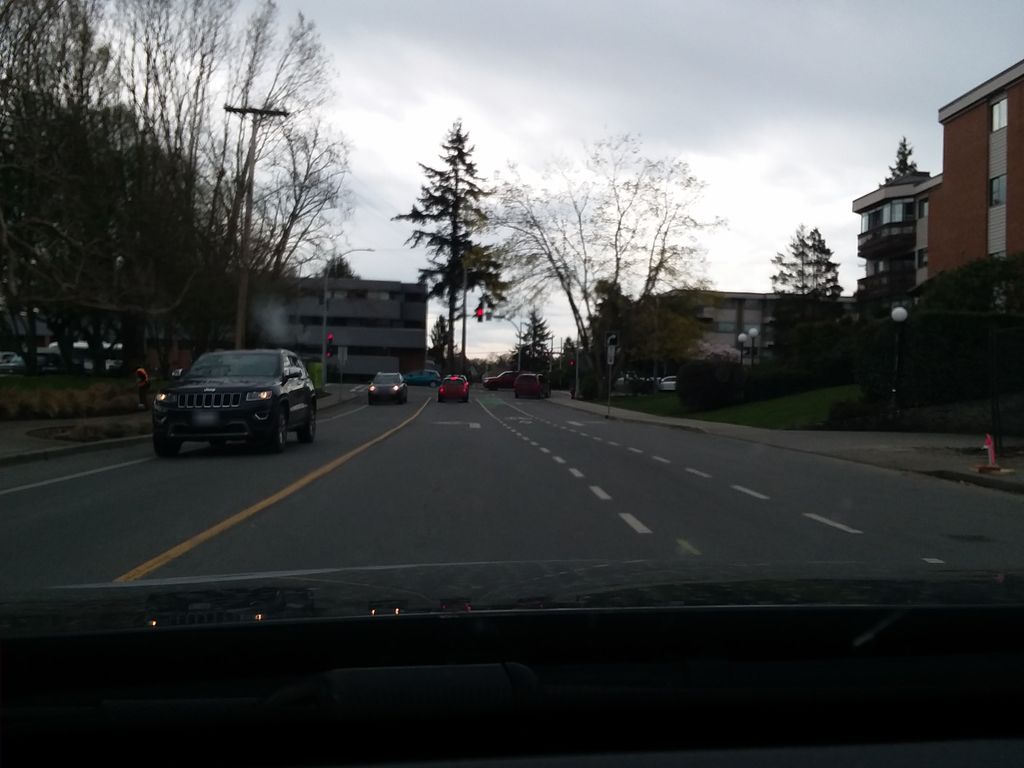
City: victoria